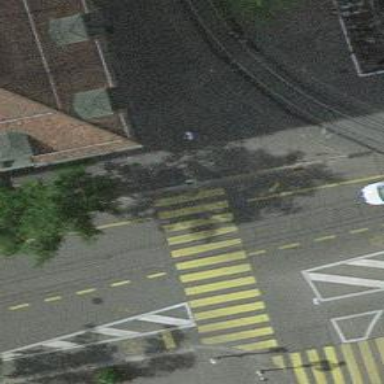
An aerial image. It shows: Tram crossing on the railway.